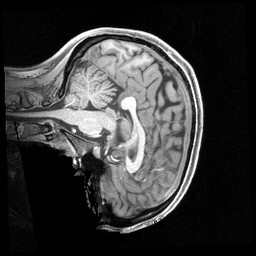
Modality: T1w
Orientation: sagittal
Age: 21
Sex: female
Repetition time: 2.4 s
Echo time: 0.00222 s